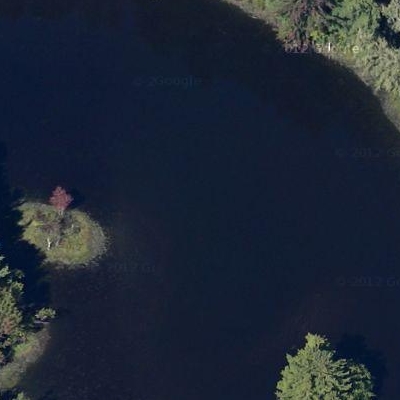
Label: RiverLake